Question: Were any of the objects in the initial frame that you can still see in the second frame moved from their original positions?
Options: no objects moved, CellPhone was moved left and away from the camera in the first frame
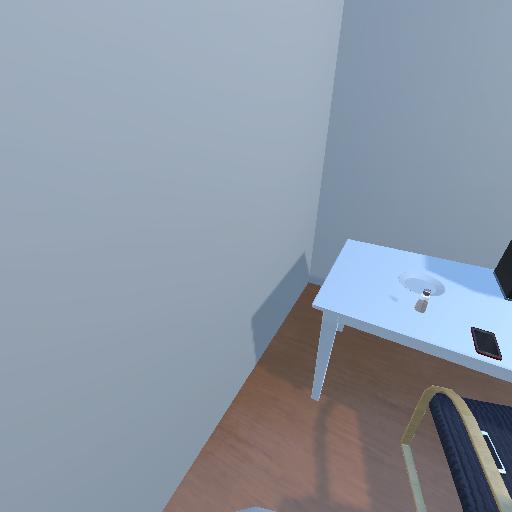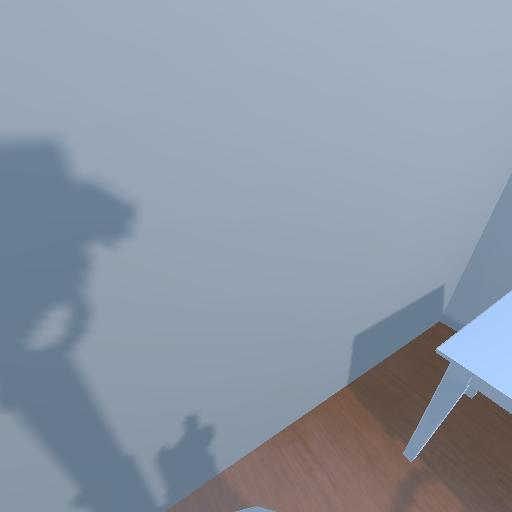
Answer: no objects moved